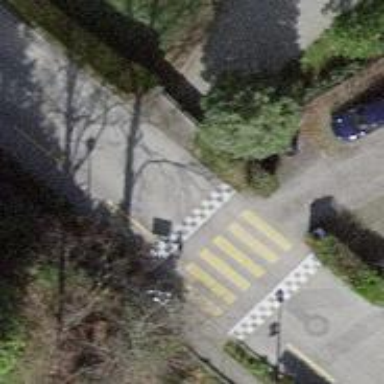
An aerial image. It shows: Zebra crossing on the road.